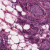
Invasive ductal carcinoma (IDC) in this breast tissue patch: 1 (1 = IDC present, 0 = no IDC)